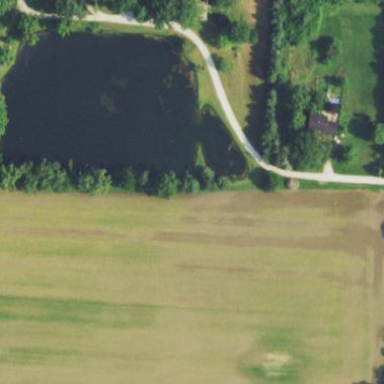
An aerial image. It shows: Pond surrounded by natural water.